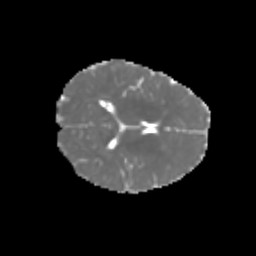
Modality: MD
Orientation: axial
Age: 6
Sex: female
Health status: healthy